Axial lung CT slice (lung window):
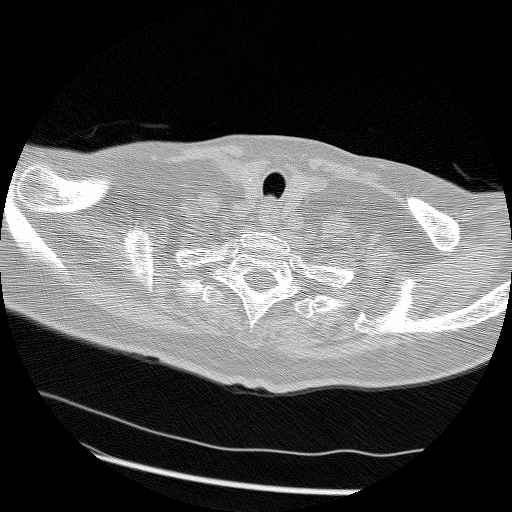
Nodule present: no